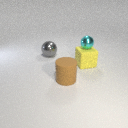
small cyan metal sphere above large yellow rubber cube